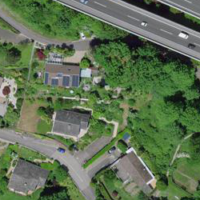
EUNIS habitat code: 57
Species observed at this site:
Medicago sativa